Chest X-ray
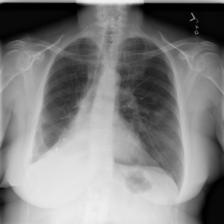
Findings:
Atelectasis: negative
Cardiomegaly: negative
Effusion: negative
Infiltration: negative
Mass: negative
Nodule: negative
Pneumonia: negative
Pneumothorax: negative
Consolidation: negative
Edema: negative
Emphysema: negative
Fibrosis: positive
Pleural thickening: negative
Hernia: negative